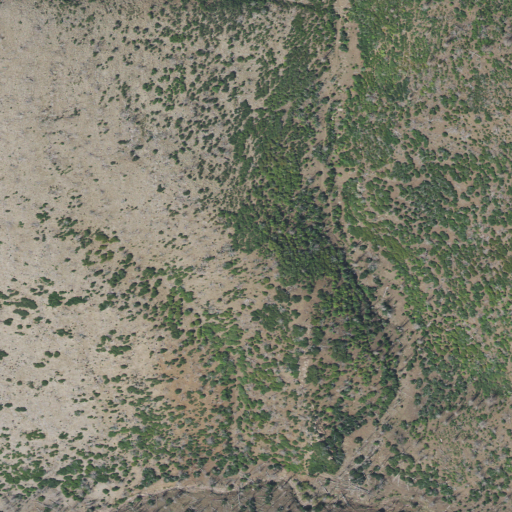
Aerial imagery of valley in Utah named Rattlesnake Canyon containing shrub and grassland